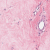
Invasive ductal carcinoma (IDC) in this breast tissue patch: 0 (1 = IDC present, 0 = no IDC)